Interaction volume radius: 5 \u00c5
Interaction volume height: 20 \u00c5
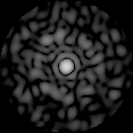
Disorder parameter: 0.8284